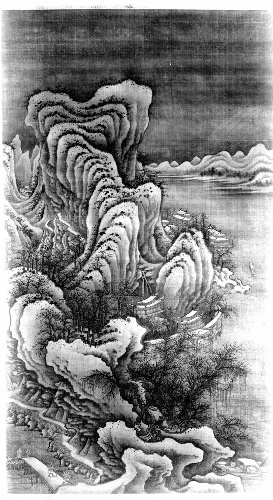
Object type: Hanging scroll
Classification: Paintings
Medium: Hanging scroll; ink and color on silk
Culture: China
Period: Qing dynasty (1644–1911)
Dimensions: 61 1/2 x 33 3/4 in. (156.2 x 85.7 cm)
Department: Asian Art
Credit line: John Stewart Kennedy Fund, 1913
Accession year: 1913
Repository: Metropolitan Museum of Art, New York, NY
Tags: Landscapes|Mountains